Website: bh-photo
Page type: payment
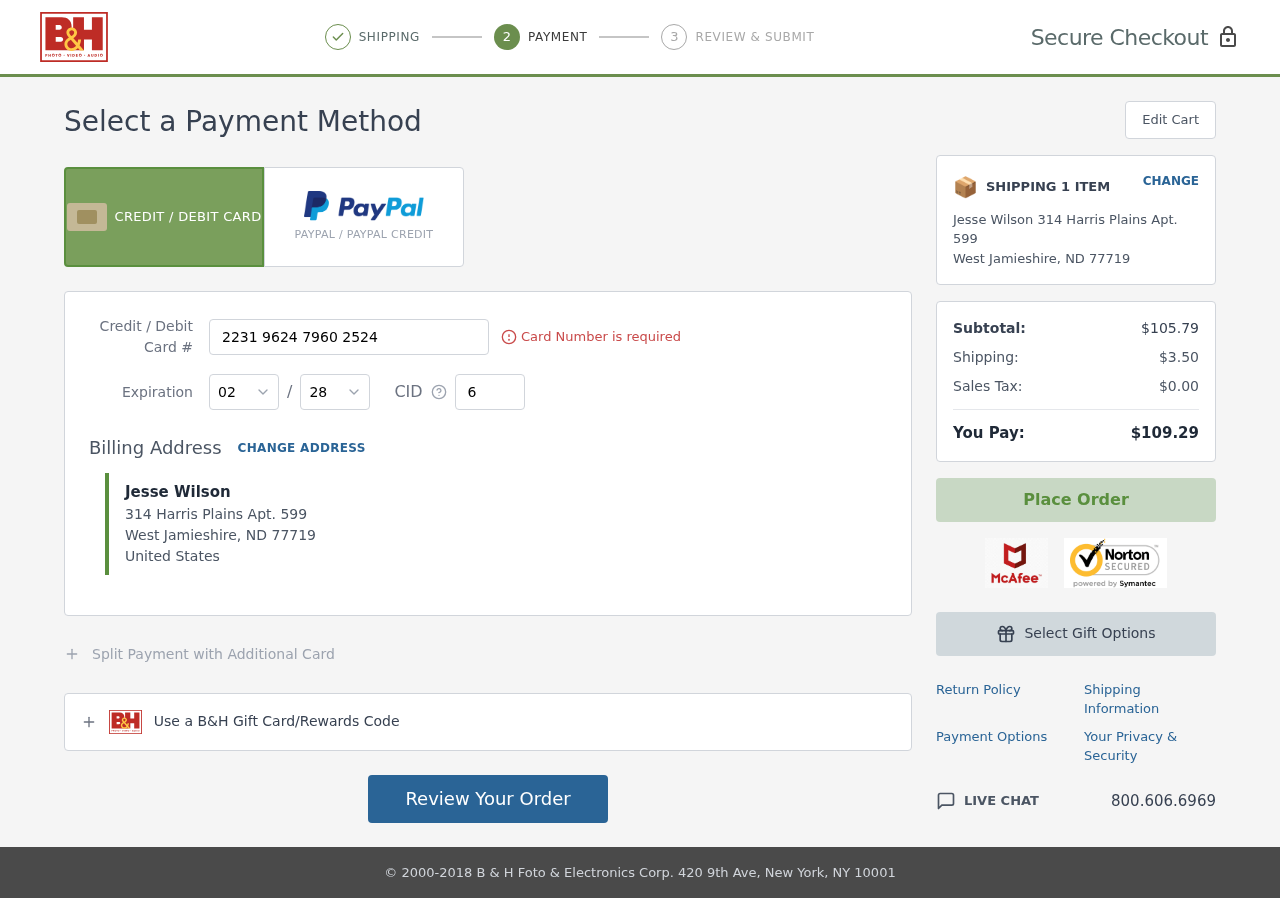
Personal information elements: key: PII_CARD_CVV
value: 691
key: PII_CARD_EXPIRY_MONTH
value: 02
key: PII_CARD_EXPIRY_YEAR
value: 28
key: PII_CARD_NUMBER
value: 2231 9624 7960 2524
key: PII_CITY
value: West Jamieshire
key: PII_COUNTRY
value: United States
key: PII_FULLNAME
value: Jesse Wilson
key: PII_POSTCODE
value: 77719
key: PII_STATE_ABBR
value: ND
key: PII_STREET
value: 314 Harris Plains Apt. 599
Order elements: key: ORDER_NUM_ITEMS
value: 1
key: ORDER_SUBTOTAL
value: $105.79
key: ORDER_SHIPPING_COST
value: $3.50
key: ORDER_TAX
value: $0.00
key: ORDER_TOTAL
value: $109.29